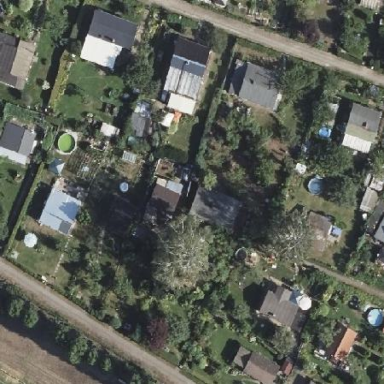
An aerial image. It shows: Plot within allotments.